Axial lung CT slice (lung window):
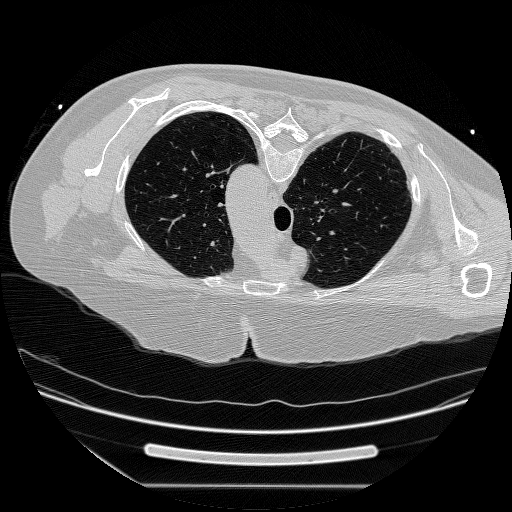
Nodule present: no